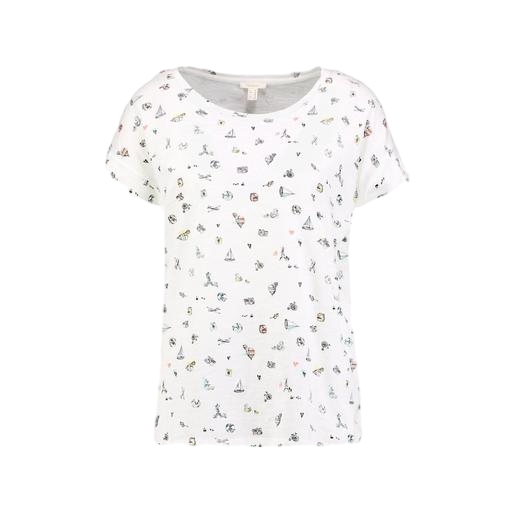
white printed t-shirt, multicolor women's white mixed print t-shirt, white cartoon print t-shirt, white background